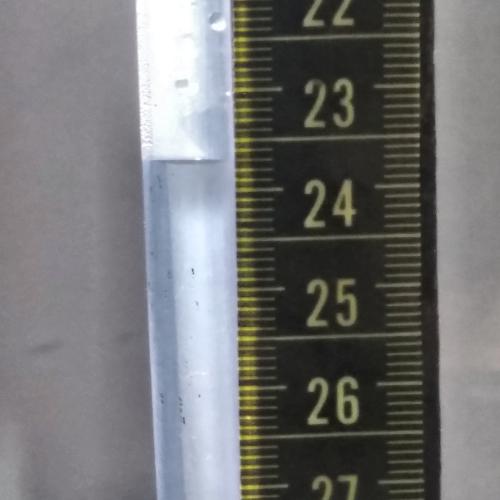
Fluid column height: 23.7 cm